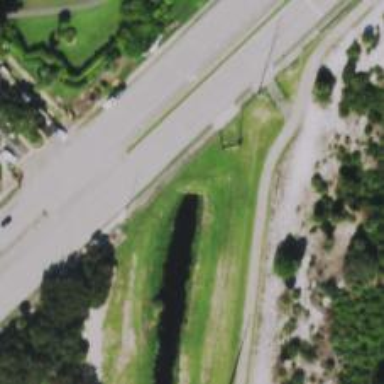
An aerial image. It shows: Culvert tunnel under canal.